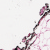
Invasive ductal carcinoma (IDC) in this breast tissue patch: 0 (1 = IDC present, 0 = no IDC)